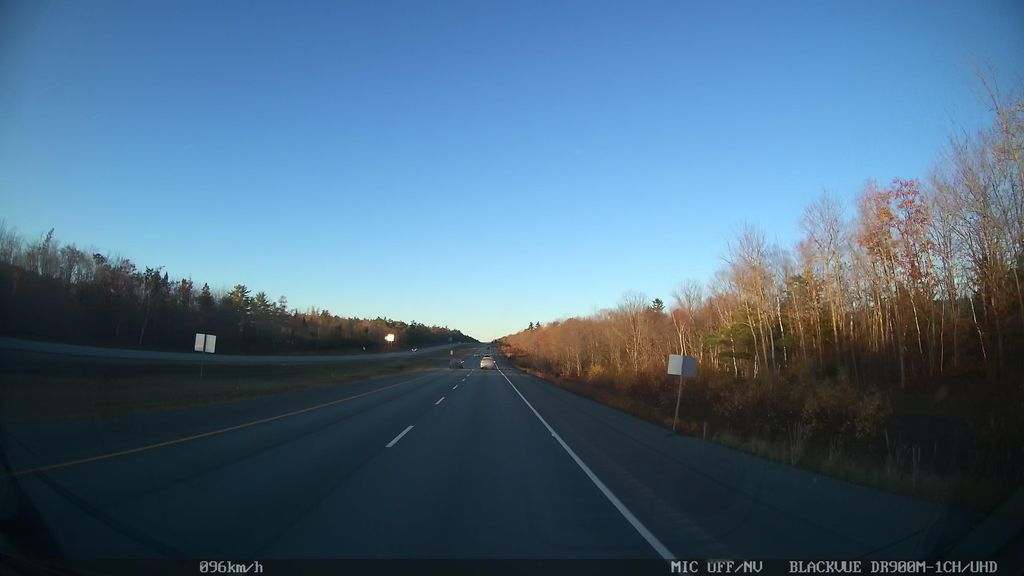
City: halifax